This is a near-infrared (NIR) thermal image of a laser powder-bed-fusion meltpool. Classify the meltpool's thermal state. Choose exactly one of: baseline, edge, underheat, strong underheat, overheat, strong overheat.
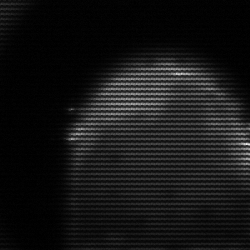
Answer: edge